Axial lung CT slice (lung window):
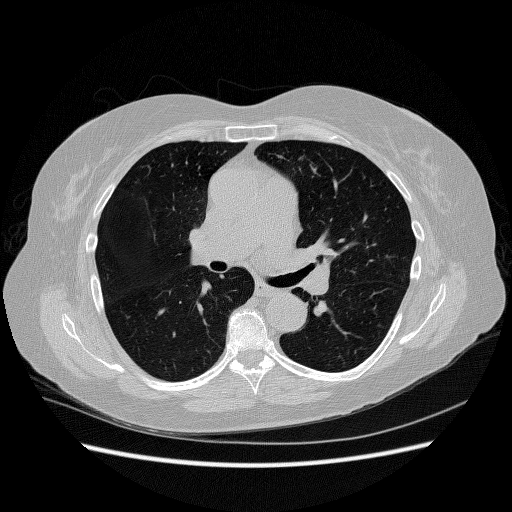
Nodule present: no